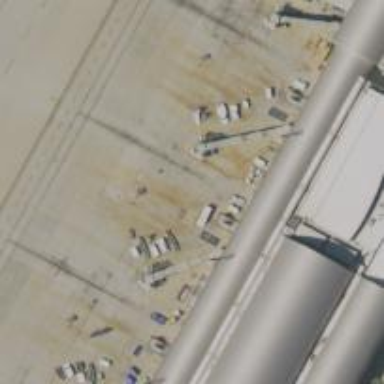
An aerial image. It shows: Airport gate.